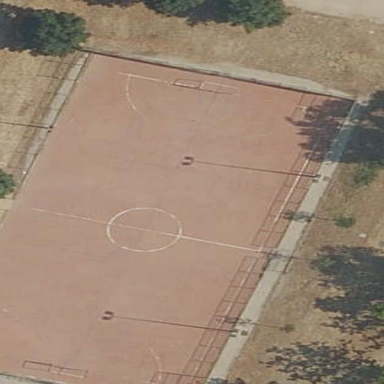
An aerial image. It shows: Futsal pitch for leisure land activities.